Question: Before you read on there is similar question asked by me at <URL>. I am not asking how to get file's extended properties and how to set them.
Is it possible to copy file contents from one file to another without copying file's extended properties.
Please check following image for what I mean to say by extended properties.

Note: Ignore highlighting. It doesn't mean anything here.
I want the file contents but I don't want to get Title, Subject, Rating, Tags, Comments, Authors etc. (None of the properties, irrespective of the file type.).
Thanks.
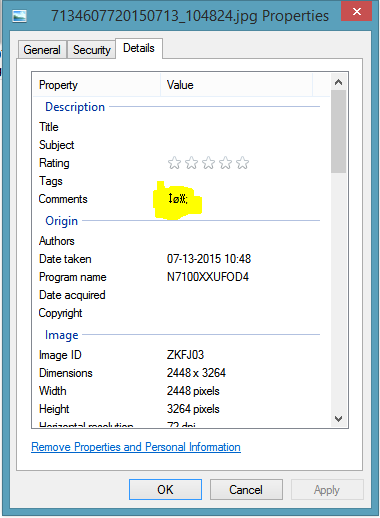
Answer: You'll probably find it easier modifying the extended properties after the file has copied. Take a look at the <URL> class, it has methods for setting the modified date, etc.
For Title etc. you will have to use COM, shell32.dll will allow you to do this:
<URL>
To alter these properties you will have to use another COM component. It looks like will do this for you. There is an MS KB article on it <URL>
You might also take a look at <URL> although I don't know if it has the ability to work generically.